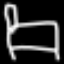
Label: bed